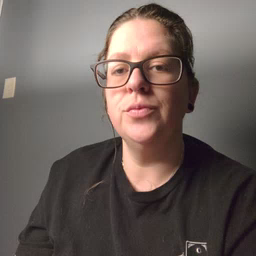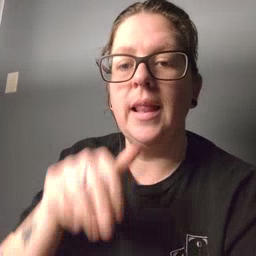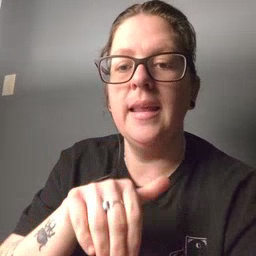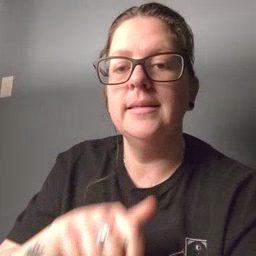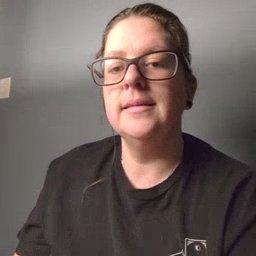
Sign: night